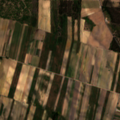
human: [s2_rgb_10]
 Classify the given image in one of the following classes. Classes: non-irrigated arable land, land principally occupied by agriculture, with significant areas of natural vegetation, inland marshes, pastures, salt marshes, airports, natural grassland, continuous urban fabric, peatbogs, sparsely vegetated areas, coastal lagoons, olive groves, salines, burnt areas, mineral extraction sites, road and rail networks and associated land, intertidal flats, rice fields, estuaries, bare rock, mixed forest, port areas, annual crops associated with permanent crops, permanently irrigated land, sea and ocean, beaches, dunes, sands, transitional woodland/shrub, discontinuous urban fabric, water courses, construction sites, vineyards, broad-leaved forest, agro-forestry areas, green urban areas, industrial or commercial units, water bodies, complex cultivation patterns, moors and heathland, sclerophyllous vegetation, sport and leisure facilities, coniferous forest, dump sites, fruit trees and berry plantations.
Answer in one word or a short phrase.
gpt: vineyards, agro-forestry areas, mixed forest